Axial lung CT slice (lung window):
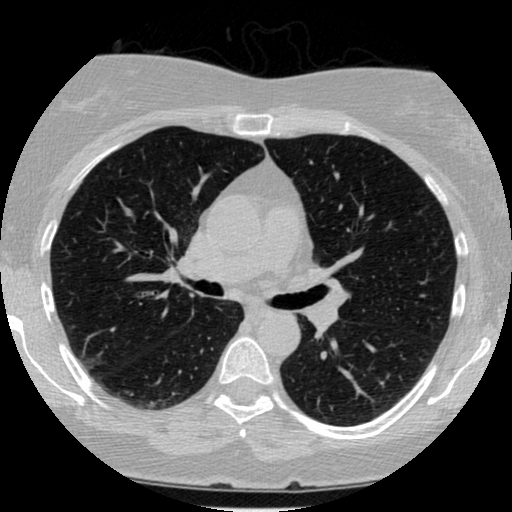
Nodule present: no